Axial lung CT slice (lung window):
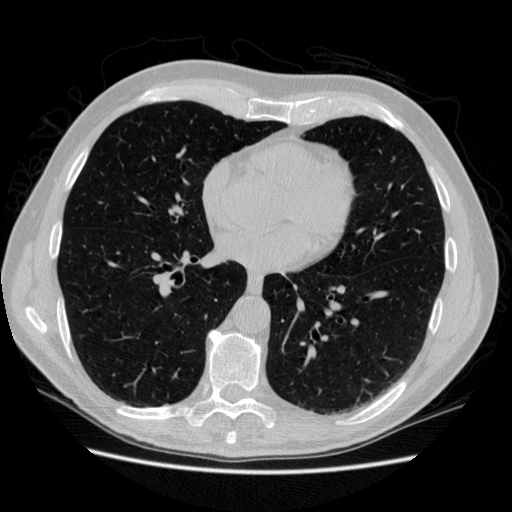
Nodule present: no